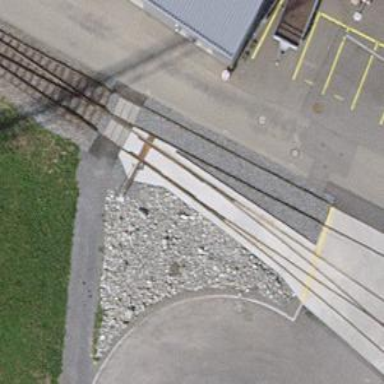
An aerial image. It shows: Single-track railway yard.